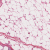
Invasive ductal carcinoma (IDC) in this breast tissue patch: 0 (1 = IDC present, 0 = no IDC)